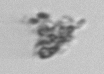
Label: detritus